Question: I want to figure out where a person might be from based on who they follow and get the country together with an approximate latitude and longitude. I've got two types of nodes: Users (containing a name and possibly lat and lng) and Countries (containing a name). I've also got two types of edges: Follow and LivesIn (containing lat and lng).
At the moment both the Account as well as the LivesIn edge contain the lat and lng because I'm not completely sure where it'd be better, but at the moment I'm leaning towards putting it in the edge.
Below is an example network with five users. Three of whom I know where they're from. Now I want to make an educated guess where Alice is from:
1. Alice follows four users
2. Two of these four users are from Germany, one from Belgium and one unknown
3. We can assume that Alice is from Germany
4. The average lat and lng for the german users are (51.165691+51.115691)/2 and (10.451526+10.481526)/2
5. We can assume that Alice is somewhere around (51.140691; 10.466526)
.
'''
CREATE CLASS Account EXTENDS V
CREATE PROPERTY Account.name string
CREATE PROPERTY Account.lat double
CREATE PROPERTY Account.lng double
CREATE CLASS Country EXTENDS V
CREATE PROPERTY Country.countryname string
CREATE CLASS LivesIn EXTENDS E
CREATE PROPERTY LivesIn.lat double
CREATE PROPERTY LivesIn.lng double
CREATE CLASS Follows EXTENDS E
CREATE VERTEX Account SET name='Alice'
CREATE VERTEX Account SET name='Bob', lat=50.503887, lng=4.469936 /* Belgium */
CREATE VERTEX Account SET name='Carol', lat=51.165691, lng=10.451526 /* Germany */
CREATE VERTEX Account SET name='Eve', lat=51.115691, lng=10.481526 /* Germany */
CREATE VERTEX Account SET name='Dave'
CREATE EDGE Follows FROM (SELECT FROM Account WHERE name='Alice') TO (SELECT FROM Account WHERE name='Bob')
CREATE EDGE Follows FROM (SELECT FROM Account WHERE name='Alice') TO (SELECT FROM Account WHERE name='Carol')
CREATE EDGE Follows FROM (SELECT FROM Account WHERE name='Alice') TO (SELECT FROM Account WHERE name='Eve')
CREATE EDGE Follows FROM (SELECT FROM Account WHERE name='Alice') TO (SELECT FROM Account WHERE name='Dave')
CREATE EDGE Follows FROM (SELECT FROM Account WHERE name='Bob') TO (SELECT FROM Account WHERE name='Alice')
CREATE EDGE Follows FROM (SELECT FROM Account WHERE name='Carol') TO (SELECT FROM Account WHERE name='Alice')
CREATE EDGE Follows FROM (SELECT FROM Account WHERE name='Eve') TO (SELECT FROM Account WHERE name='Alice')
CREATE EDGE Follows FROM (SELECT FROM Account WHERE name='Dave') TO (SELECT FROM Account WHERE name='Alice')
CREATE VERTEX Country SET countryname='Belgium'
CREATE VERTEX Country SET countryname='Germany'
CREATE EDGE LivesIn FROM (SELECT FROM Account WHERE name='Bob') TO (SELECT FROM Country WHERE countryname='Belgium') SET lat=50.503887, lng=4.469936
CREATE EDGE LivesIn FROM (SELECT FROM Account WHERE name='Carol') TO (SELECT FROM Country WHERE countryname='Germany') SET lat=51.165691, lng=10.451526
CREATE EDGE LivesIn FROM (SELECT FROM Account WHERE name='Eve') TO (SELECT FROM Country WHERE countryname='Germany') SET lat=51.115691, lng=10.481526
'''
My question is if there's an effective way to achieve this using specific sql commands in OrientDB or if it needs a new function.
I got some small things figured out like getting all outgoing 'Follows' connections:
'''
SELECT out("Follows") FROM Account WHERE name='Alice'
'''
But I can't really manage to get all the LivesIn edges from there.
Alternatively I can create a new function in OrientDB as they also did <URL>. Something like:
'''
var gdb = orient.getGraphNoTx();
var v = gdb.command("sql", "select from Account where name='" + name + "'");
neighbours = v[0].getRecord().field("out_Follows").iterator();
var result = []
print('
');
country_dict = {}
while(neighbours.hasNext()) {
var neighbour = neighbours.next();
var temp = neighbour.field("in").field("out_LivesIn");
if(temp) {
it = temp.iterator();
print(it.next());
// Count each country and keep track of sum of lat and lng so it can be divided
// once all neighbours have been visited
}
}
'''
But that doesn't really use any (possibly efficient?) built in methods of sql. Considering a single person can possibly follow tens of thousands of other accounts.
Would anyone have a suggestion how I can solve this?
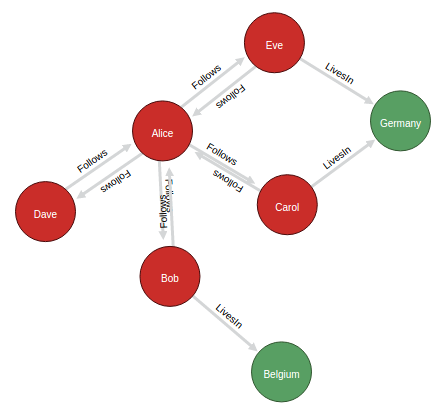
Answer: Try this query
'''
select countryname,eval('sum / _count') as average_lat,eval('sum2 / _count') as average_lng from
(select countryname,sum(_lat),sum(_lng),count(*) as _count from
(select outE("livesIn").lat as _lat,outE("livesIn").lng as _lng,out("livesIn").countryname as countryname from
(select expand(out("Follows")) from Account where name="Alice") unwind _lat,_lng,countryname)
group by countryname order by _count desc limit 1)
'''